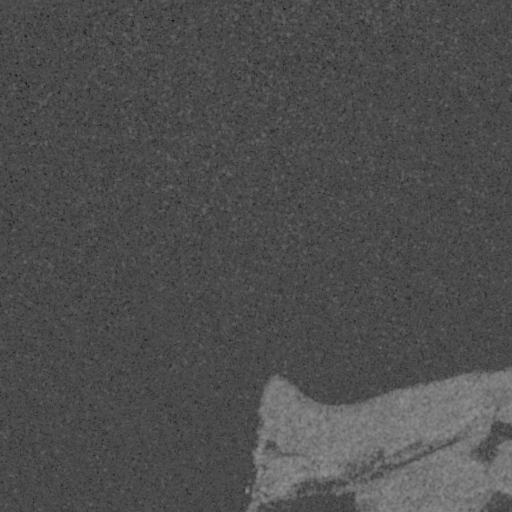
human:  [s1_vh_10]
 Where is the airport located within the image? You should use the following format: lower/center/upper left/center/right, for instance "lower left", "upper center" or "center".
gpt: The airport is located in the lower right of the image.
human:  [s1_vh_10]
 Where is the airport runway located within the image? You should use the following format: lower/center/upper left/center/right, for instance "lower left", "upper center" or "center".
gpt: The airport runway is located in the lower right of the image.
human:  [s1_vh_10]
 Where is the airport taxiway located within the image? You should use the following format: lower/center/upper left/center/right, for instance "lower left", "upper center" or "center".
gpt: The airport taxiway is located in the lower right of the image.
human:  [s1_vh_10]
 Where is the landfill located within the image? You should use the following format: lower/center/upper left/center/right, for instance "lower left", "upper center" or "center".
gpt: There is no landfill in the image.

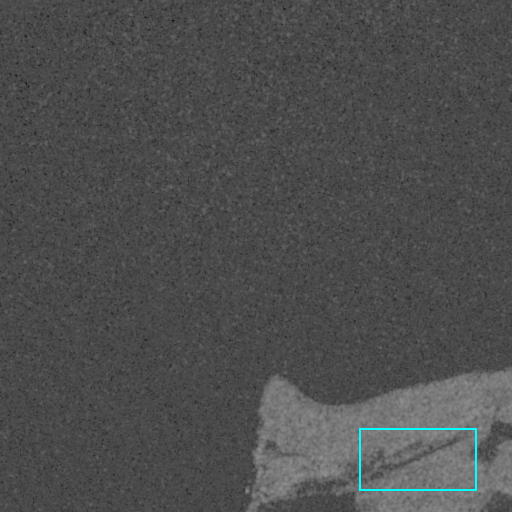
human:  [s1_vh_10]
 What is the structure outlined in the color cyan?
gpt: The structure outlined in cyan is an airport.
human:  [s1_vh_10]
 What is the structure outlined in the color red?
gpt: There is no red outline.